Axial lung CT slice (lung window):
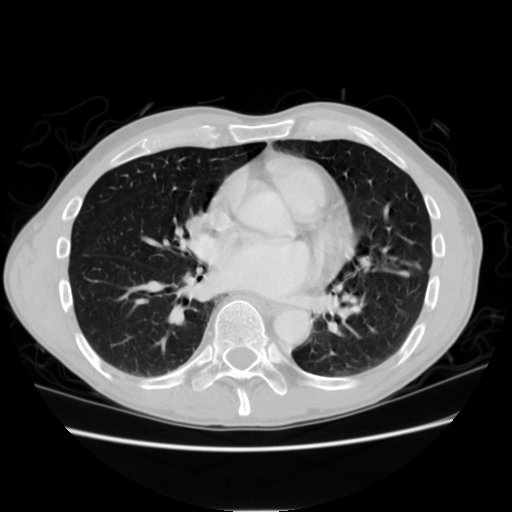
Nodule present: no